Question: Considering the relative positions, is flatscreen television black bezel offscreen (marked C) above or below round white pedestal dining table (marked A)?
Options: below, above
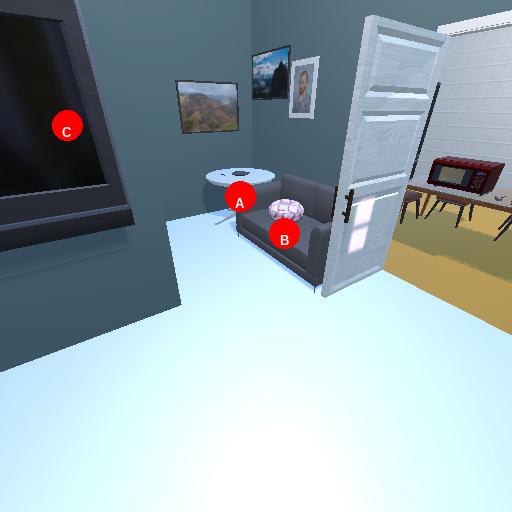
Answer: below